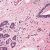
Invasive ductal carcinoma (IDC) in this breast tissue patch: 0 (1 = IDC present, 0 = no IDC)